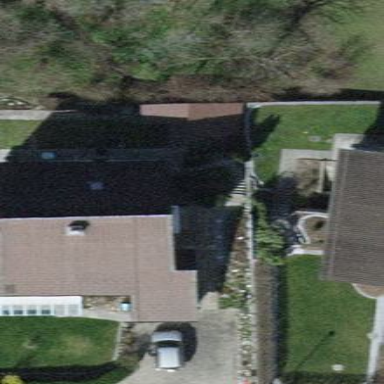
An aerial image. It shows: Detached building.